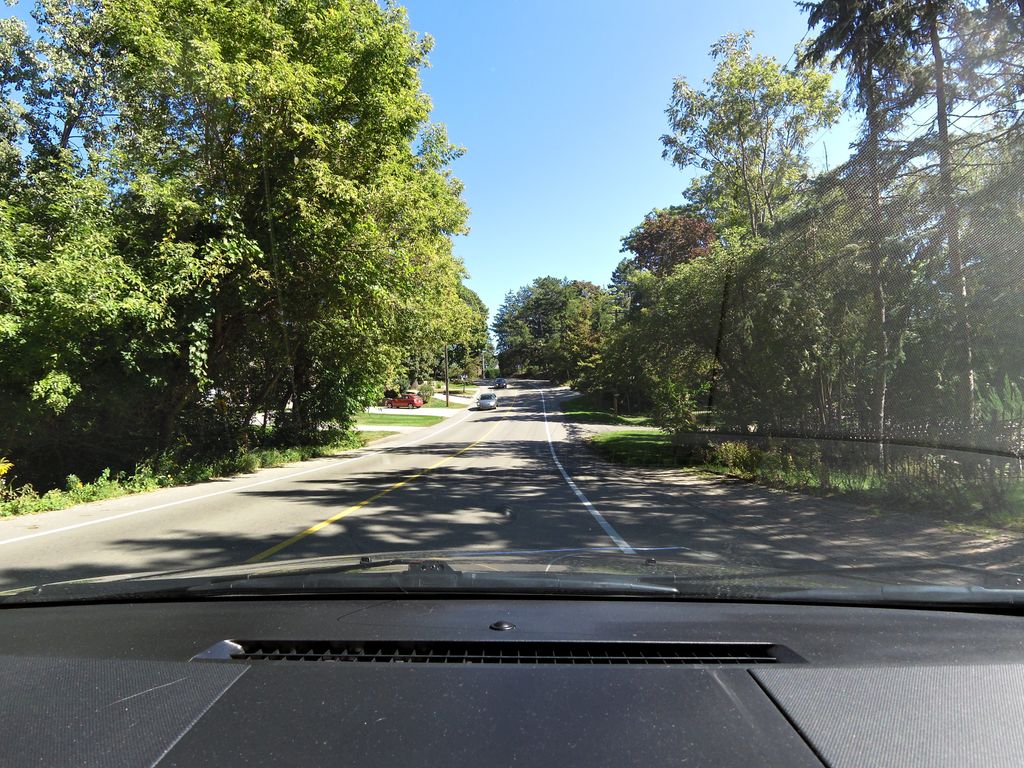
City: hamilton